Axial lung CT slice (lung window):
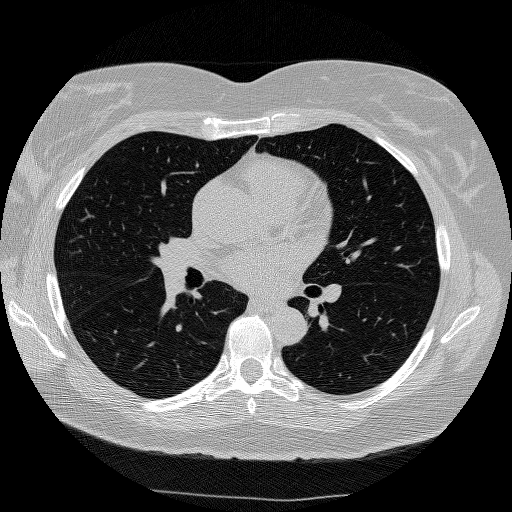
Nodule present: no